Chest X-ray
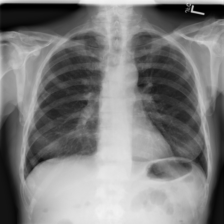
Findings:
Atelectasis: negative
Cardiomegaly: negative
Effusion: negative
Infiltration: negative
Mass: negative
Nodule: negative
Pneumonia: negative
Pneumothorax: negative
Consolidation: negative
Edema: negative
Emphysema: negative
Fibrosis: negative
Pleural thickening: negative
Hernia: negative